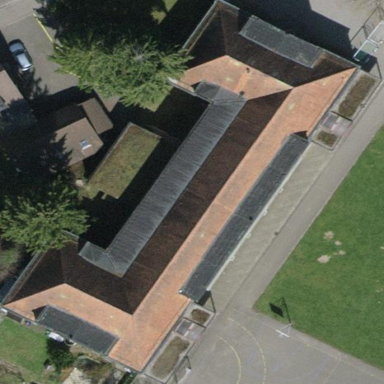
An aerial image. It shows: Multi-sport school building.